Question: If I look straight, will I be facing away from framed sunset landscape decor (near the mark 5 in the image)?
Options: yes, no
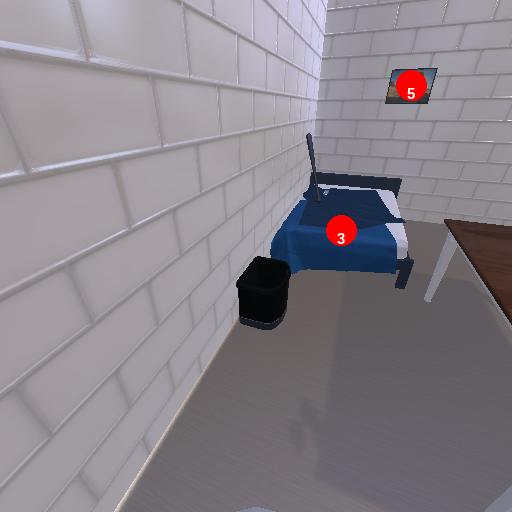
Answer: yes